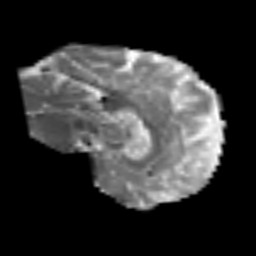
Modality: MD
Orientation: sagittal
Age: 49
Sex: male
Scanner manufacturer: siemens
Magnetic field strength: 3 T
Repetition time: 6.1 s
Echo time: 0.101 s